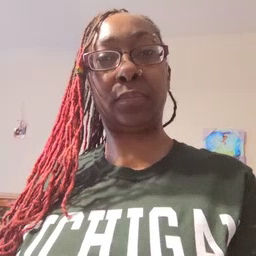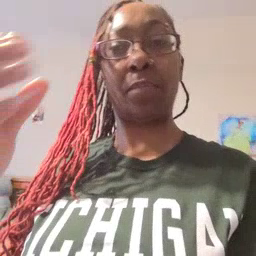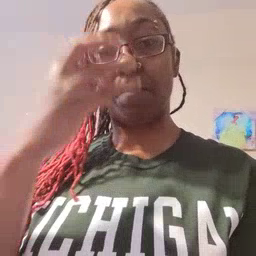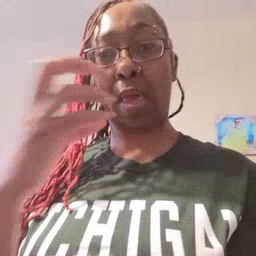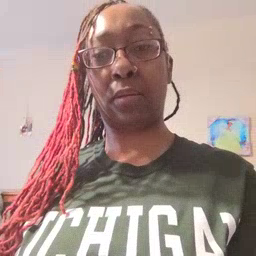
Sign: mad